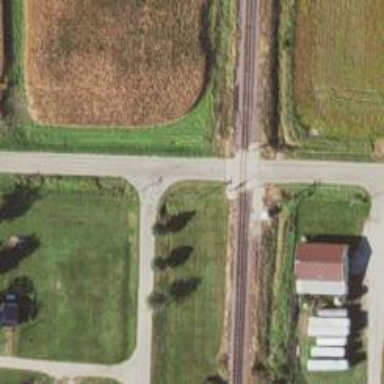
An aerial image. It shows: Level crossing along the railway.